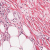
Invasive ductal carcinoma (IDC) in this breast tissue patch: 0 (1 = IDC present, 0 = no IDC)